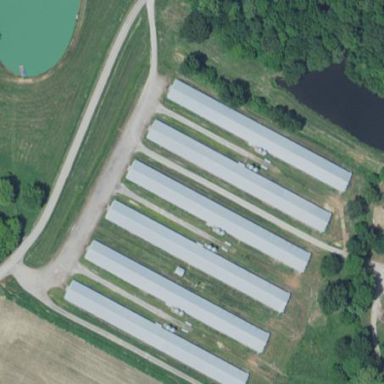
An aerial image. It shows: Farm auxiliary building.